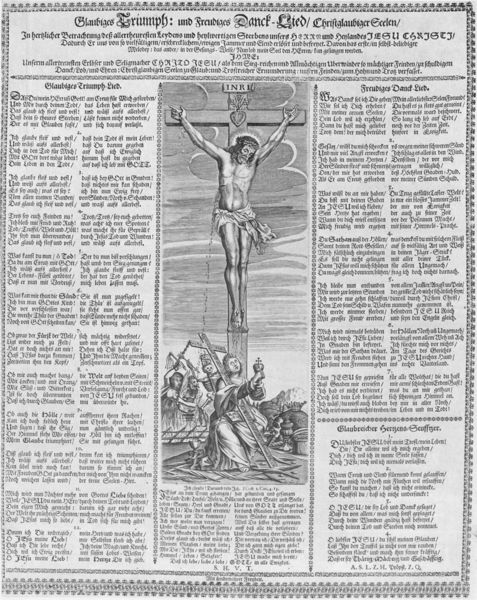
Titel: Glaubiges Triumph: und Freudiges Danck-Lied
Künstler: Pröpstin zu Quedlinburg Anna Sophia Landgräfin von Hessen-Darmstadt
Standort: Wolfenbüttel
Institution: Herzog August Bibliothek
Schlagwörter: himmel, körper, lendenschurz, mann, weiß, wolken, menschen, ausschnitt, frau, grau, schwarz, zeichnung, tuch, wolke, bibel, gesicht, rahmen, trauer, bild, kelch, blatt, musik, schrift, rahmung, grafik, graphik, spalten, inschrift, deutsch, blut, buch, kreuz, religion, druck, druckgraphik, druckgrafik, radierung, stich, seite, illustration, text, zeitung, knien, beschriftung, beten, buchdruck, triumph, christus, jesus, kreuzigung, stigmata, kniend, gedicht, segen, kruzifix, herz, opfer, maria, kupferstich, magdalena, anbetung, glauben, maria magdalena, fraktur, strophen, auferstehung, lied, weltkugel, triumpf, lendenschutz, betender, passion, spalte, golgatha, choral, wiß, inri, chistus, liedtext, keuzigung, nien, anbetende, jesus kreuz, einschrift, danklied, fext, kirchenlied